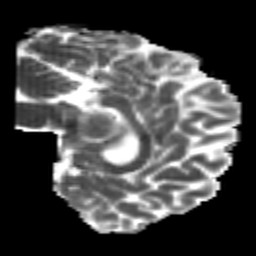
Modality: MD
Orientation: sagittal
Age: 22
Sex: male
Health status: healthy
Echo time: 0.074 s